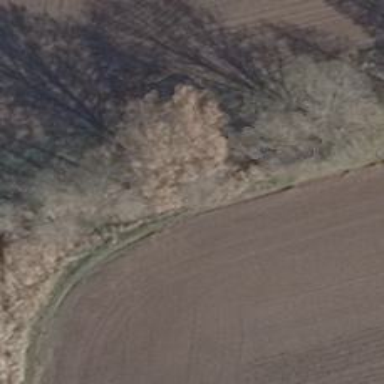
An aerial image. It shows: Row of trees in natural setting.